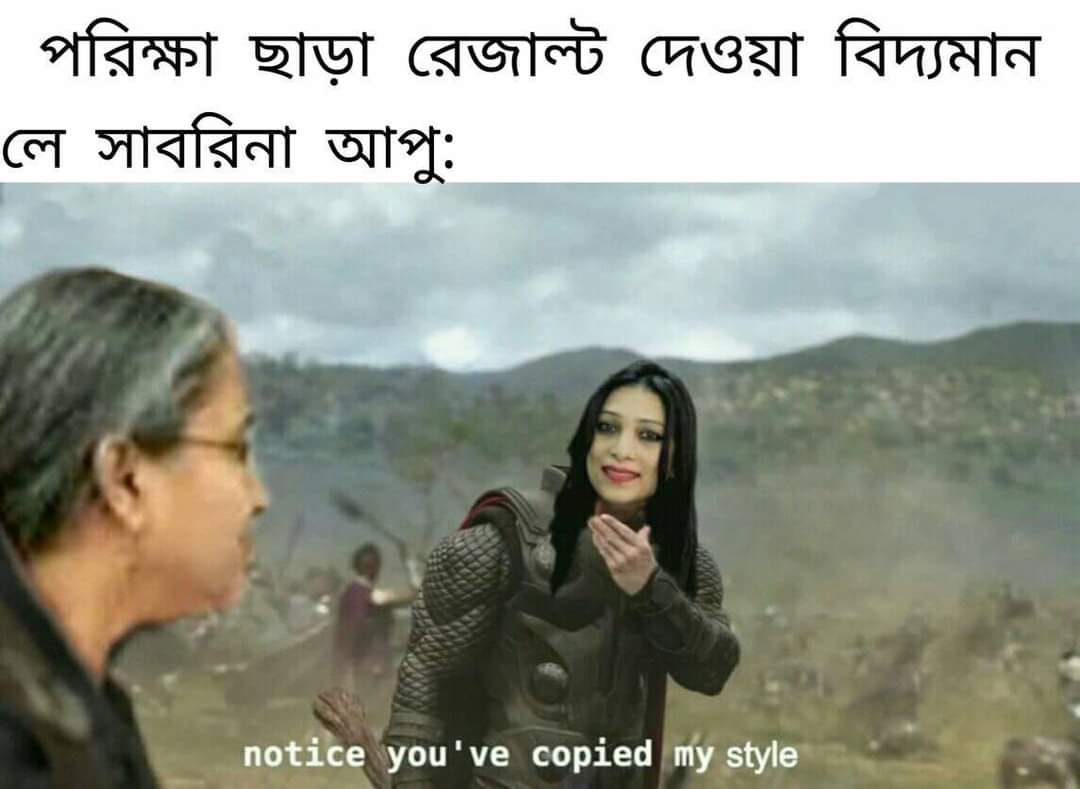
Caption: পরিক্ষা ছাড়া রেজাল্ট দেওয়া বিদ্যমান      লে সাবরিনা আপুঃ    notice you've copied my style
Label: hate